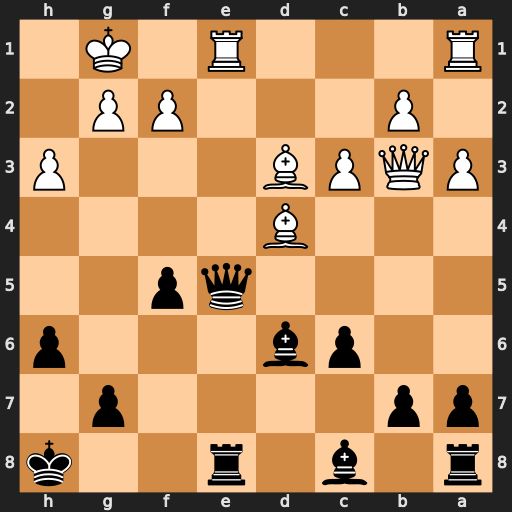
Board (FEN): r1b1r2k/pp4p1/2pb3p/4qp2/3B4/PQPB3P/1P3PP1/R3R1K1
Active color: b
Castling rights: -
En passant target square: -
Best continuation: Qh2+ Kf1 Qh1#